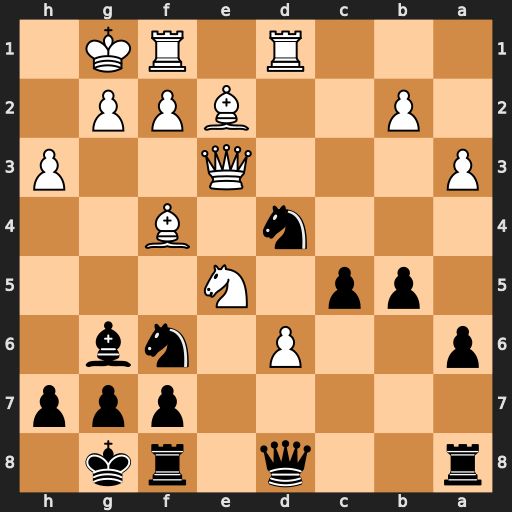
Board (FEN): r2q1rk1/5ppp/p2P1nb1/1pp1N3/3n1B2/P3Q2P/1P2BPP1/3R1RK1
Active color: b
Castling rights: -
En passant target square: -
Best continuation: Nd5 Qxd4 cxd4